Question: I'm writing GUI application using PyQt4 and I need to create widgets and dialog windows which can be slided vertically. After clicking "Add new widgets" button (and moving it down) I create dynamically new small widgets (containing 2 'textEdit' objects). I want to avoid situation when window's height will be too small to properly show all widgets so the obvious solution seems to be a slider. I tried to use 'QSlider' but I'm not sure if it's the best way and how to configure such slider.
'''
class MyDialog(QDialog):
def __init__(self, parent=None):
QDialog.__init__(self, parent)
self.smallWidgets = list()
self.resize(450,500)
self.buttonPosition = 60
firstWidget = SmallWidget(self)
firstWidget.setGeometry(QRect(5,5, 450, 80))
self.addWidgetButton = QPushButton(self)
self.addWidgetButton.setText("Add new widget")
self.addWidgetButton.setGeometry(QRect(165,self.buttonPosition,120,40))
self.connect(self.addWidgetButton, QtCore.SIGNAL("clicked()"), self.addNewWidget)
def addNewWidget(self):
newWidget = SmallWidget(self)
newWidget.setGeometry(QRect(5,self.buttonPosition, 450, 80))
self.buttonPosition += 70
newWidget.setVisible(True)
self.smallWidgets.append(newWidget)
self.addWidgetButton.setGeometry(QRect(165,self.buttonPosition,120,40))
'''

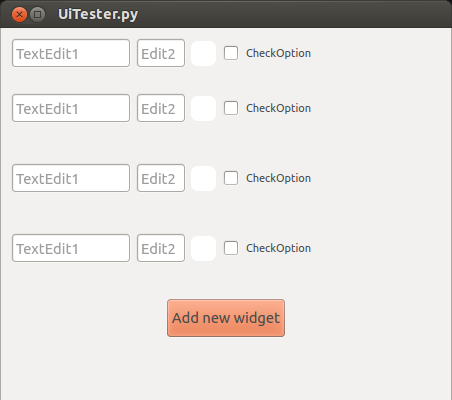
Answer: So I took @ekhumoro advice and implemented this using layout and 'QScrollArea' (thanks! That's what I was looking for!). Scrolling works as I wanted, but I suppose my implementation is not the ideal solution. ;)
'''
class MyDialog(QDialog):
def __init__(self, strt, parent=None):
QDialog.__init__(self, parent)
self.smallWidgets = list()
self.setMinimumWidth(450)
self.setMinimumHeight(600)
self.setupLayout()
self.setupScrollArea()
self.addWidgetButton = QPushButton(self.containerWidget)
self.addWidgetButton.setText("Add new widget")
self.layout.addWidget(self.addWidgetButton)
self.connect(self.addWidgetButton, QtCore.SIGNAL("clicked()"), self.addNewWidget)
def setupLayout(self):
self.containerWidget = QWidget(self)
self.widgetHeight = 120
self.containerWidget.setGeometry(QRect(0,0,450,self.widgetHeight))
self.layout = QVBoxLayout()
self.containerWidget.setLayout(self.layout)
def setupScrollArea(self):
self.scrollArea = QScrollArea(self)
self.scrollArea.setVerticalScrollBarPolicy(QtCore.Qt.ScrollBarAsNeeded)
self.scrollArea.setHorizontalScrollBarPolicy(QtCore.Qt.ScrollBarAlwaysOff)
self.scrollArea.setMaximumWidth(440)
self.scrollArea.setMinimumHeight(600)
self.scrollArea.setWidgetResizable(False)
self.scrollArea.setWidget(self.containerWidget)
def addNewWidget(self):
newWidget = SmallWidget(self.containerWidget)
widgetPosition = len(self.smallWidgets)
self.layout.insertWidget(widgetPosition, newWidget)
self.smallWidgets.append(newWidget)
self.widgetHeight += 80
self.containerWidget.resize(450,self.widgetHeight)
'''